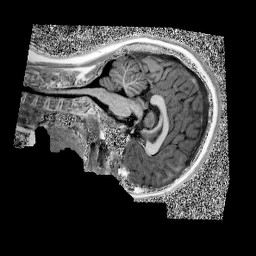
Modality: UNIT1
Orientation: sagittal
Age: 12
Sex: female
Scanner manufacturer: siemens
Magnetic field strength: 3 T
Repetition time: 4 s
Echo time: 0.00303 s